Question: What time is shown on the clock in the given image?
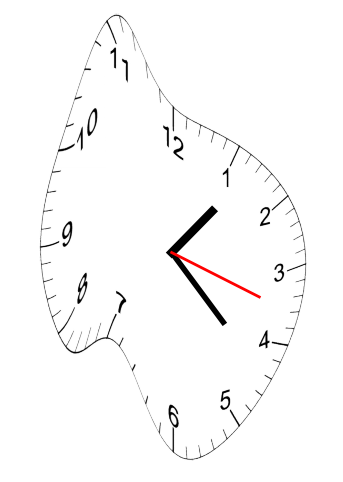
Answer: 01:22:18